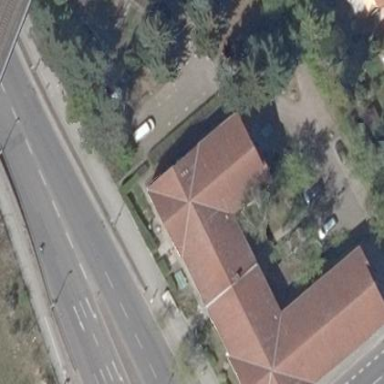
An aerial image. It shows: Social facility building.